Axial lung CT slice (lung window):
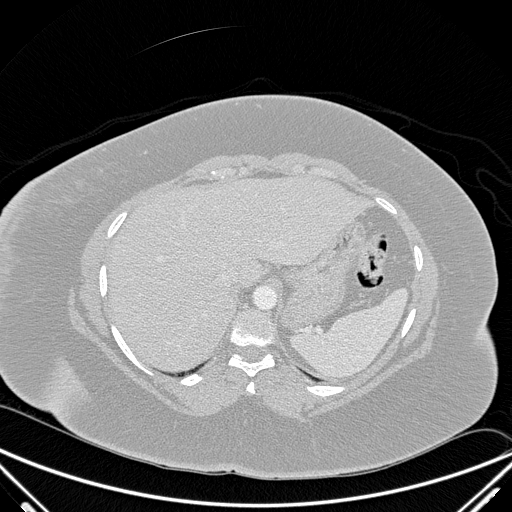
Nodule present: no